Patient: sex F, age 33
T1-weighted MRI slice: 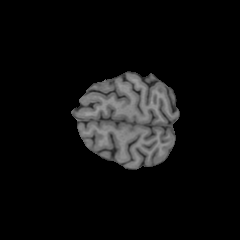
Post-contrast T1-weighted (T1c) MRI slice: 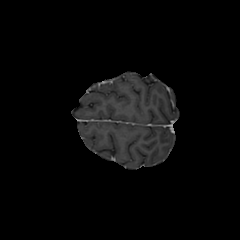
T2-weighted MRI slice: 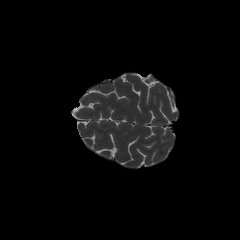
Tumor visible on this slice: no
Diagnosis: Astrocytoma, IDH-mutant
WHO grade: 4